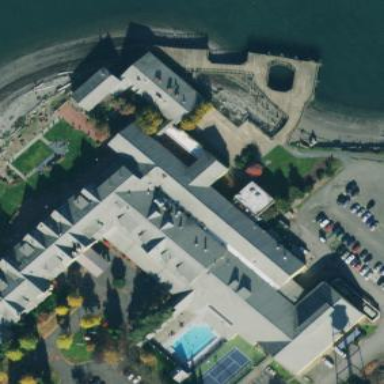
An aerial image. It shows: Hotel building.